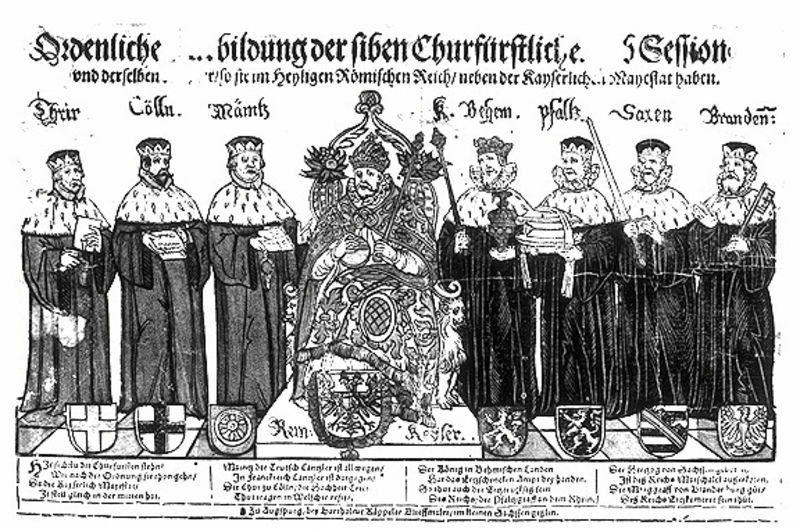
Titel: Bildnis des Kaisers Maximilian II. und der Sieben Kurfürsten
Künstler: Bartholomäus Käppeler
Institution: (Seriendruck)
Schlagwörter: blätter, umhang, weiß, menschen, bunt, männer, schwarz, zeichnung, bärte, kappen, mützen, augen, blicke, hermelin, kragen, pelz, kirche, mantel, adel, gewänder, krone, fell, holzschnitt, schrift, bücher, papier, fahnen, stab, spalten, kaiser, könig, thron, nasen, halle, schild, zettel, stich, titel, schwarzweiß, schwert, text, waffen, überschrift, mäntel, trohn, tron, fürst, rom, wappen, mittelalter, weihrauch, sieben, könige, löwe, schlüssel, herrscherstab, kupferstich, beschreibung, insignien, ornat, zepter, szepter, kronen, branden, kurfürst, köln, sachsen, pfalz, mainz, gaben, reichsapfel, fürsten, bildung, kaiserkrönung, paps, päpste, brandenburg, zobel, thon, trier, kurfürsten, kupfertsich, illustration4, sieben kurfürsten, hermel9in, herrrscher, skepter, buntkragen, fürste, kürfürsten, cölln, kurfürstlich, kröhnung, kaiserkröhnung, ordentliche, sieben kurfürstliche